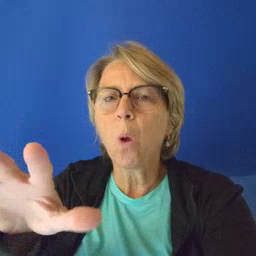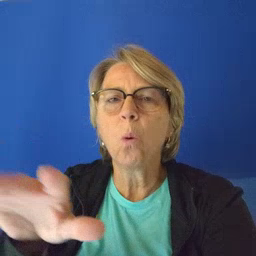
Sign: blow